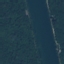
Land use / land cover class: River